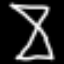
Label: hourglass